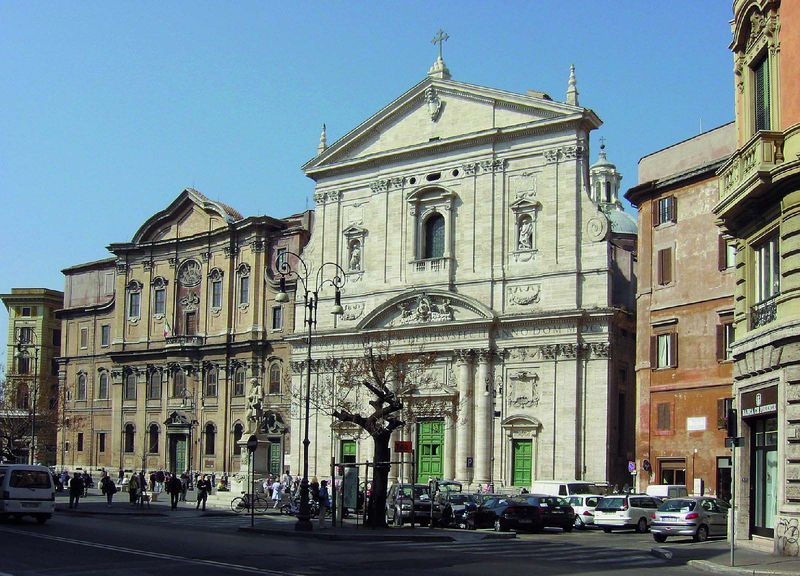
Titel: S. Maria in Vallicella und das Oratorium der Nerianer in Rom
Künstler: Martino d. Ä. Longhi
Standort: Rom, S. Maria in Vallicella (EU - I - Latium)
Schlagwörter: baum, himmel, grün, menschen, fenster, laterne, paris, straße, säulen, gebäude, architektur, kirche, renaissance, fassade, fassaden, italien, türen, herbst, foto, fotografie, schild, gehsteig, dom, denkmal, rom, fahrrad, kapelle, autos, halbsäulen, renessaince, altstadt, italen, altsadt, zeibrastreifen